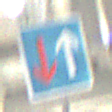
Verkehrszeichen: VorrangVorGegenverkehr
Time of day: Night
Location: Outdoor (Urban)
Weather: PartlyCloudy
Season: NotSpecified
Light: Artificial